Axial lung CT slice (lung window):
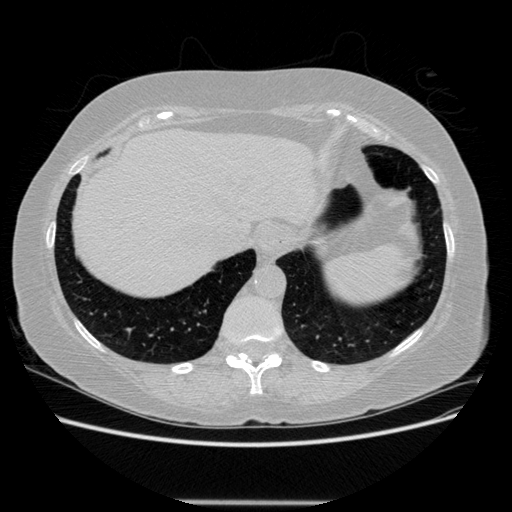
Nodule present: no